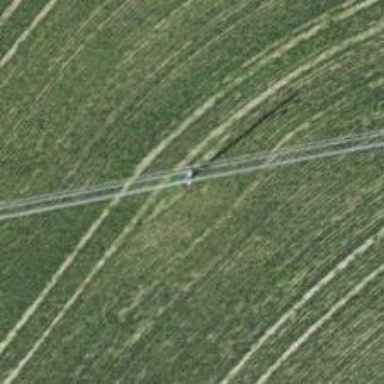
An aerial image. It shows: Power pole.